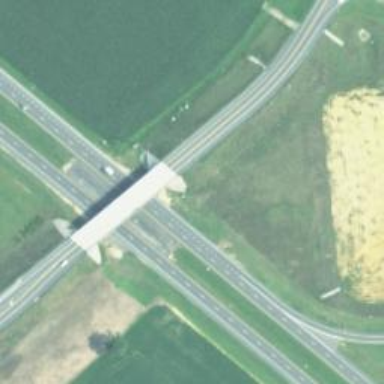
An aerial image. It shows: Secondary road with bridge.